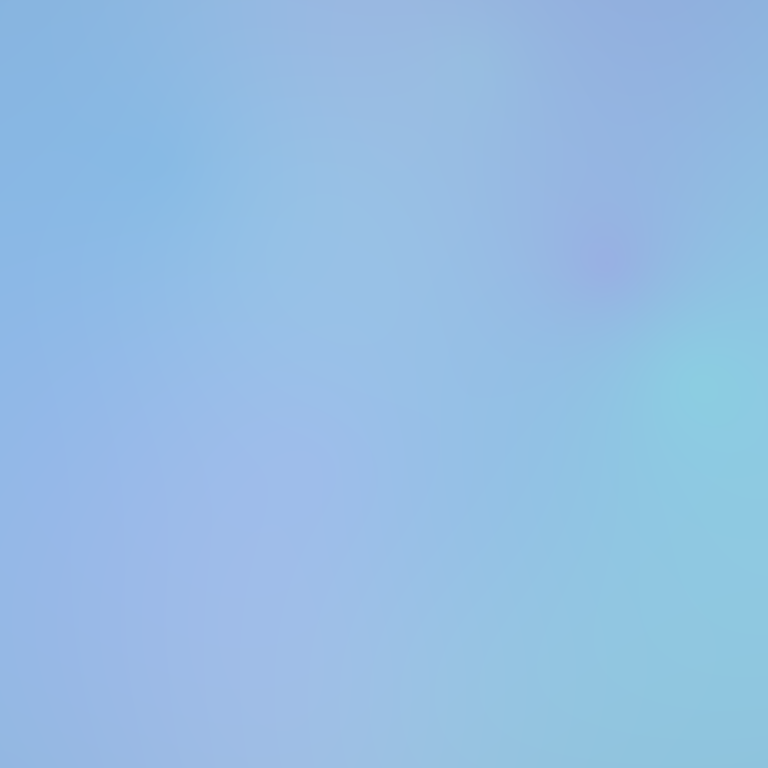
Abstract light effect, smooth gradient from soft blue to light teal, calm atmosphere, diffuse light, no room, no furniture, no objects.